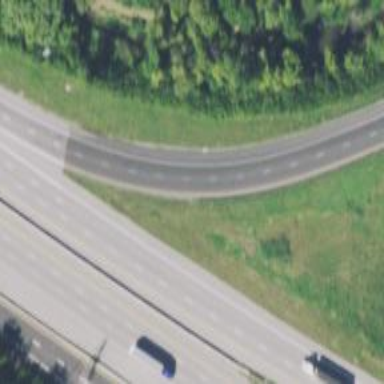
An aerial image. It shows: Motorway link with asphalt surface and embankment.